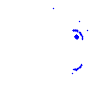
Particle: proton